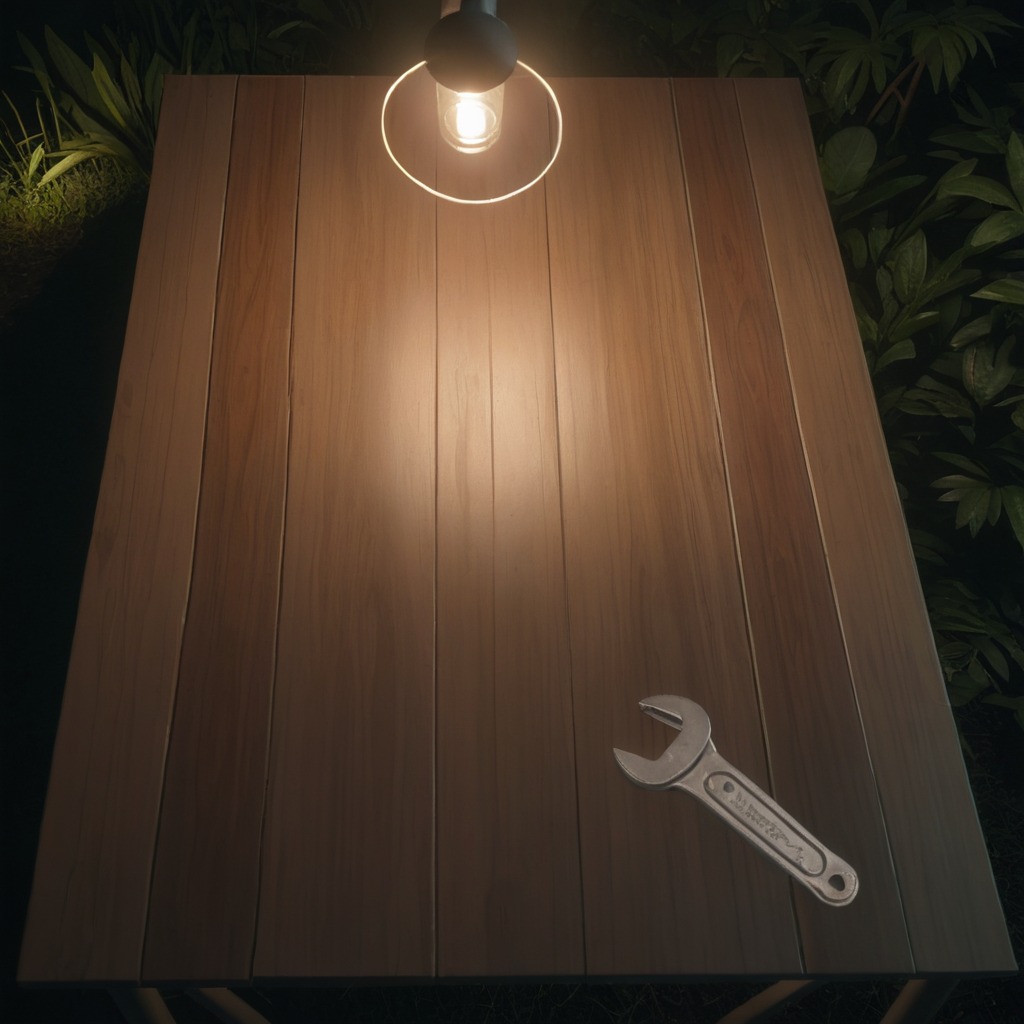
An wrench is lying on a wooden table inside a jungle field workshop tent at night.